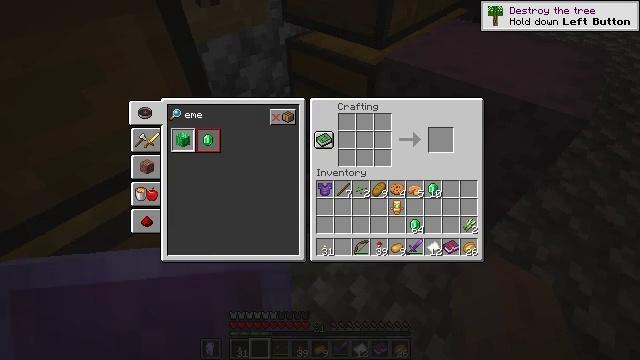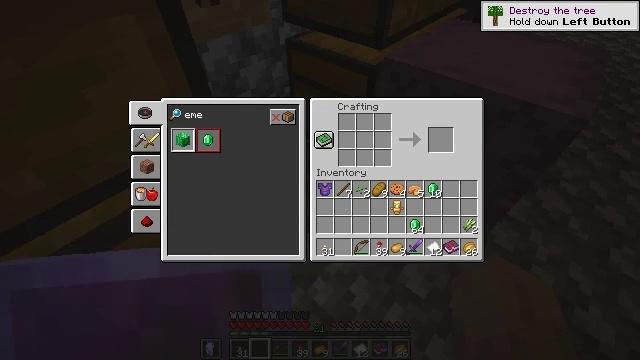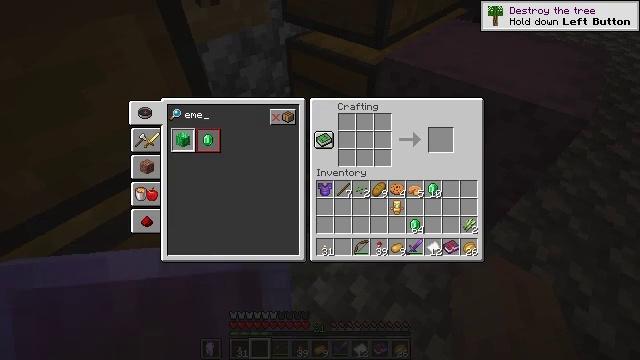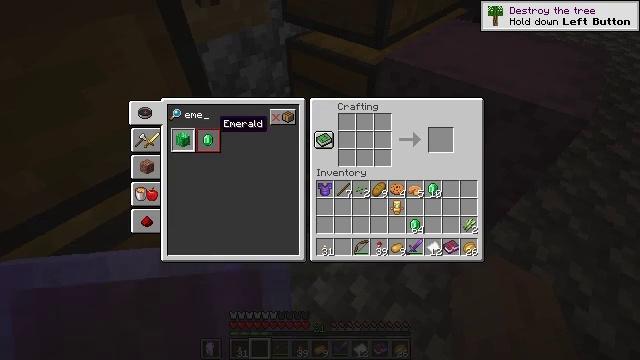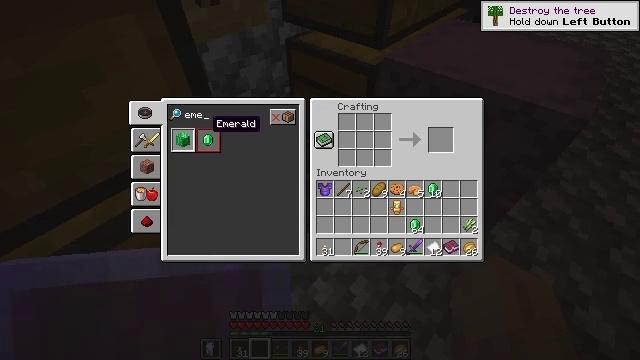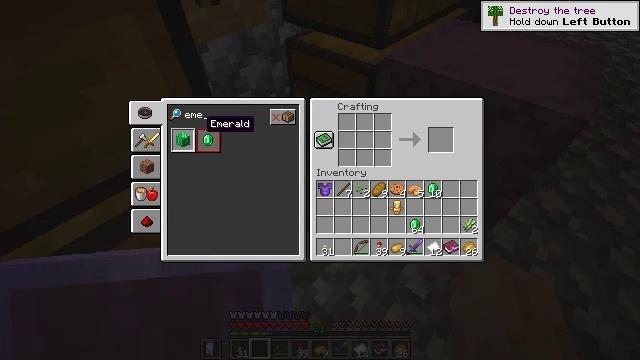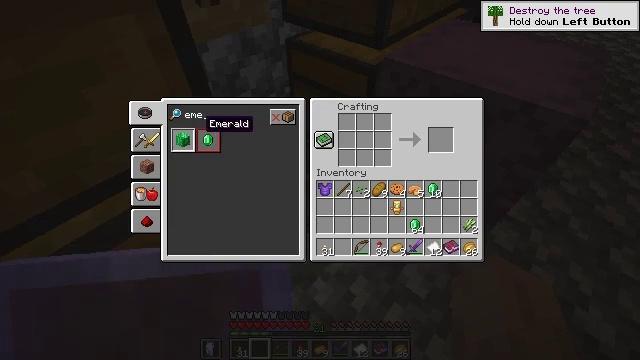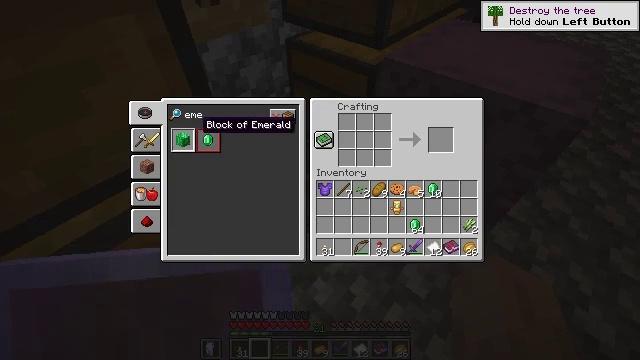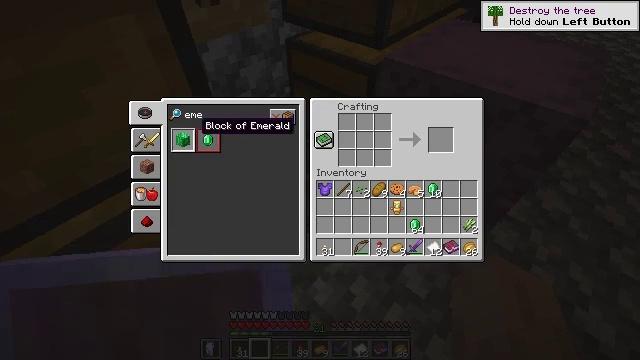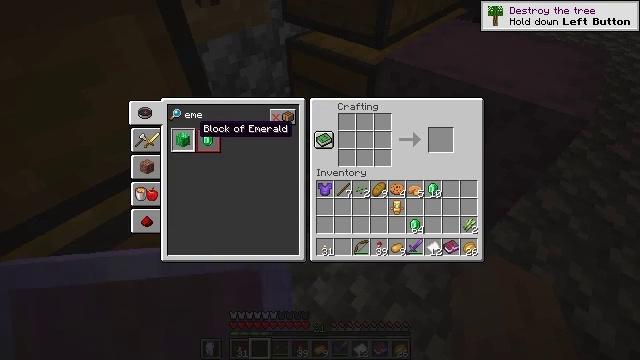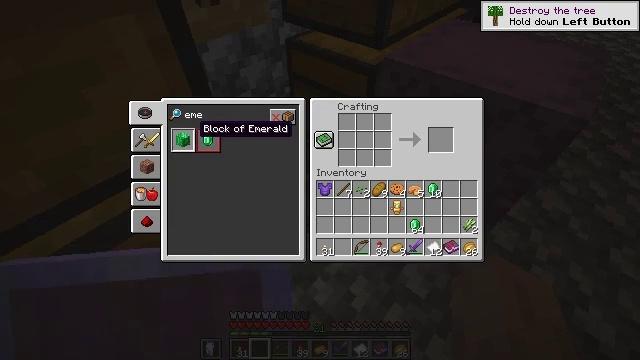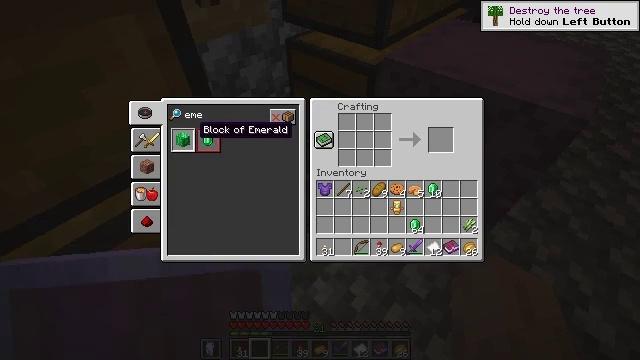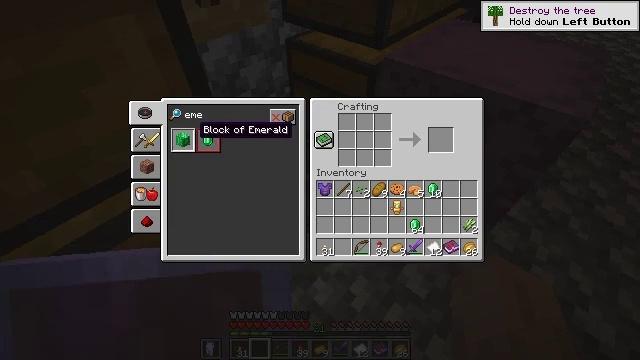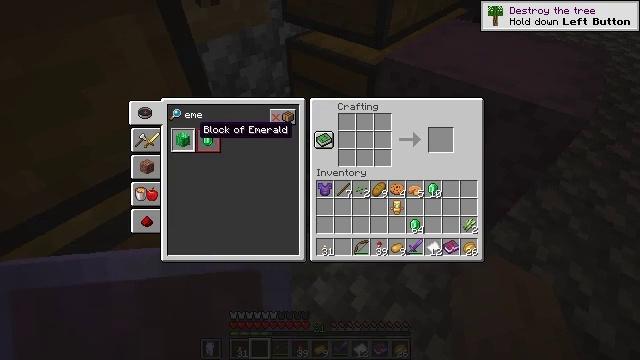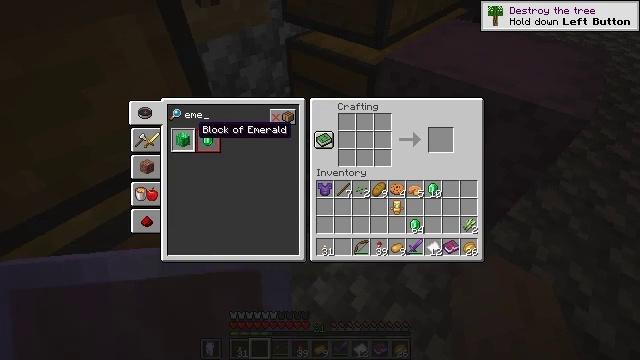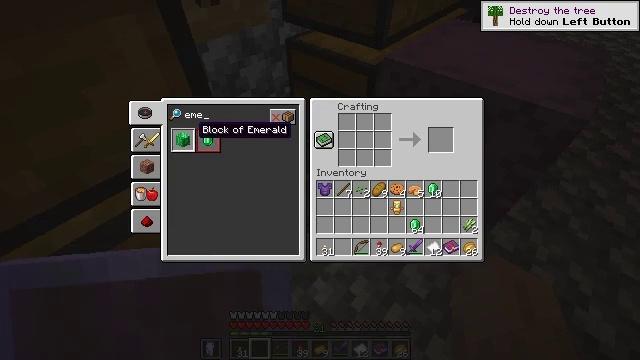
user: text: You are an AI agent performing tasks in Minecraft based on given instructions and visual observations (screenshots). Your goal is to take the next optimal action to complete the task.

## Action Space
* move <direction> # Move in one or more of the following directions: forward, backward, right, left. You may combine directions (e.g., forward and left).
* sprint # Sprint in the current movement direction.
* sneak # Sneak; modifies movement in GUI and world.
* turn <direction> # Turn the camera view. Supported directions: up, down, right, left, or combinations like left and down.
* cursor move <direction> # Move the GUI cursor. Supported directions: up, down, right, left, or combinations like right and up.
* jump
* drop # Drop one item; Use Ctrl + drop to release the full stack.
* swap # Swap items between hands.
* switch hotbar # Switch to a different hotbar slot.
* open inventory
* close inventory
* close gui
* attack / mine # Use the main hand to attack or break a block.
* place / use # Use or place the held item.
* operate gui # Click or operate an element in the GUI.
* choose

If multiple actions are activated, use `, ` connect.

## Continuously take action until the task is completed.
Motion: motion action
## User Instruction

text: Craft the emerald block at the crafting table.
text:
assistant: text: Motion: no_op
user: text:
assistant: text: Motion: cursor move left
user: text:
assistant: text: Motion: cursor move left
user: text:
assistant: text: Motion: no_op
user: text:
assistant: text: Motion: no_op
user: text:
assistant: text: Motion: no_op
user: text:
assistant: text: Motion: no_op
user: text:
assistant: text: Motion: no_op
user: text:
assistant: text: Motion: no_op
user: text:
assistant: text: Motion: no_op
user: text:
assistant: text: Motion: no_op
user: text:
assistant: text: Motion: no_op
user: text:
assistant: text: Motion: no_op
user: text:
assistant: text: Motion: no_op
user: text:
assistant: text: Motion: no_op
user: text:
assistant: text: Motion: sneak
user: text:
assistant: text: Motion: sneak
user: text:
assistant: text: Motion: sneak
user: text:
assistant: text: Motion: sneak
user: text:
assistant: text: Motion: sneak, operate gui
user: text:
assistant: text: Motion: sneak, operate gui
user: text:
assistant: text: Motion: sneak
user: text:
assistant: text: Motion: sneak
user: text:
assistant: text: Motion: sneak
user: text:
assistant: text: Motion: sneak, cursor move right
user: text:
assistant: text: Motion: sneak, cursor move right
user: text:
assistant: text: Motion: sneak, cursor move right
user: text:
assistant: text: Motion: sneak, cursor move right and up
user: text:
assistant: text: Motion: sneak, cursor move right
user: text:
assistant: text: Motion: sneak